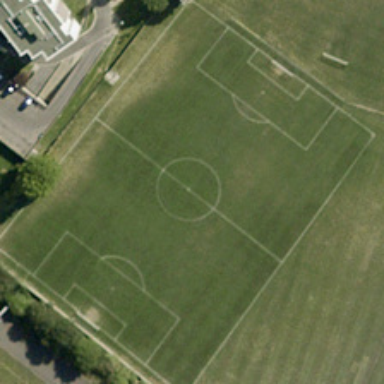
A football field is near a piece of green meadows and a building .